Question: My app is a simple gallery app , where any user can make Images and save them to SdCard.
I have an activity in which all the images that user have created will be shown in a GridView.
Now what I want is my App to be shown in the Image Chooser list where gallery and other apps are shown.
I have implemented Intent Filters that are showing my app in the List,
> BUT what code should I write so that user can pick one image from my
gridview
.....
'''
<intent-filter>
<action android:name="android.intent.action.PICK" />
<category android:name="android.intent.category.DEFAULT" />
<data android:mimeType="image/*" />
</intent-filter>
<intent-filter>
<action android:name="android.intent.action.GET_CONTENT" />
<category android:name="android.intent.category.DEFAULT" />
<category android:name="android.intent.category.OPENABLE" />
<data android:mimeType="image/*" />
</intent-filter>
'''
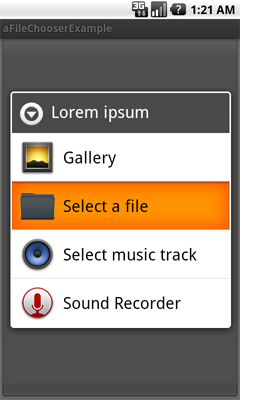
Answer: > BUT what code should I write so that user can pick one image from my gridview
You would write an 'Activity' that has your 'GridView'. When the user makes a choice, you would call 'setResult()' to supply a 'Uri' with the return value, containing the information documented for the 'Intent' action that was used to trigger your activity. Then, you would call 'finish()', to close your activity and return control to whatever launched you.
The documentation for 'ACTION_GET_CONTENT' has:
> Output: The URI of the item that was picked. This must be a content: URI so that any receiver can access it.
This 'Uri' goes in the 'Intent' that you pass to 'setResult()'.
The documentation for 'ACTION_PICK' has:
> Output: The URI of the item that was picked.
Hence, you can use the same code for populating the 'Intent' for 'setResult()' for both 'ACTION_GET_CONTENT' and 'ACTION_PICK'.